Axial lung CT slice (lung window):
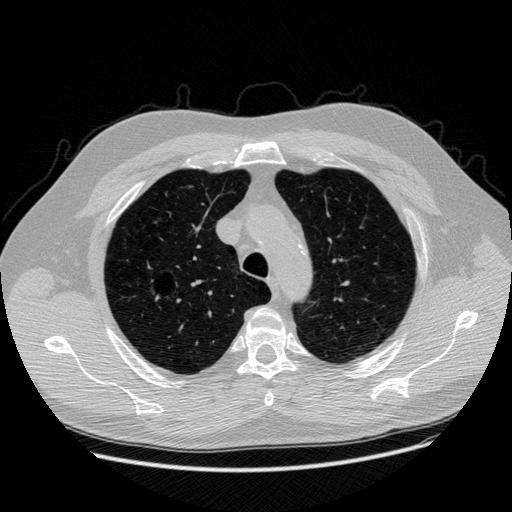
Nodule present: yes
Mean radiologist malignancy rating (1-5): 3